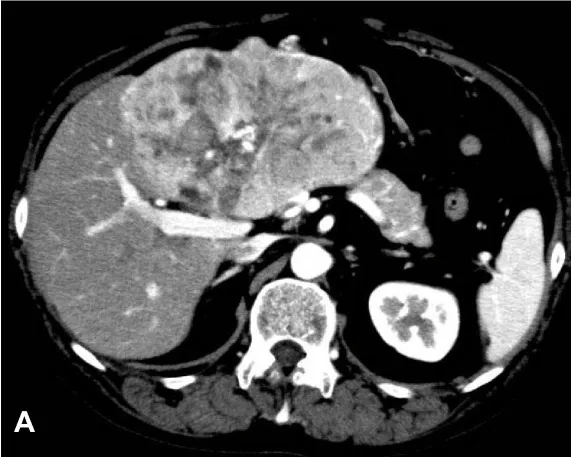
Contrast-enhanced computed tomography scans before surgical resection. (A) Arterial phase showed a large hypervascular lesion extending from the left lobe to the anterior segment of the right lobe.
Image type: radiology (ct)